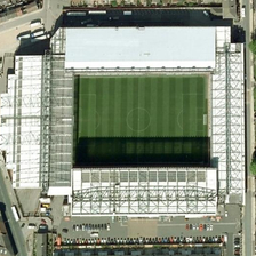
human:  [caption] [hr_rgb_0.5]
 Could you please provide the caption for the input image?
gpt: Some buildings and cars surround the football field, surrounded by white buildings.